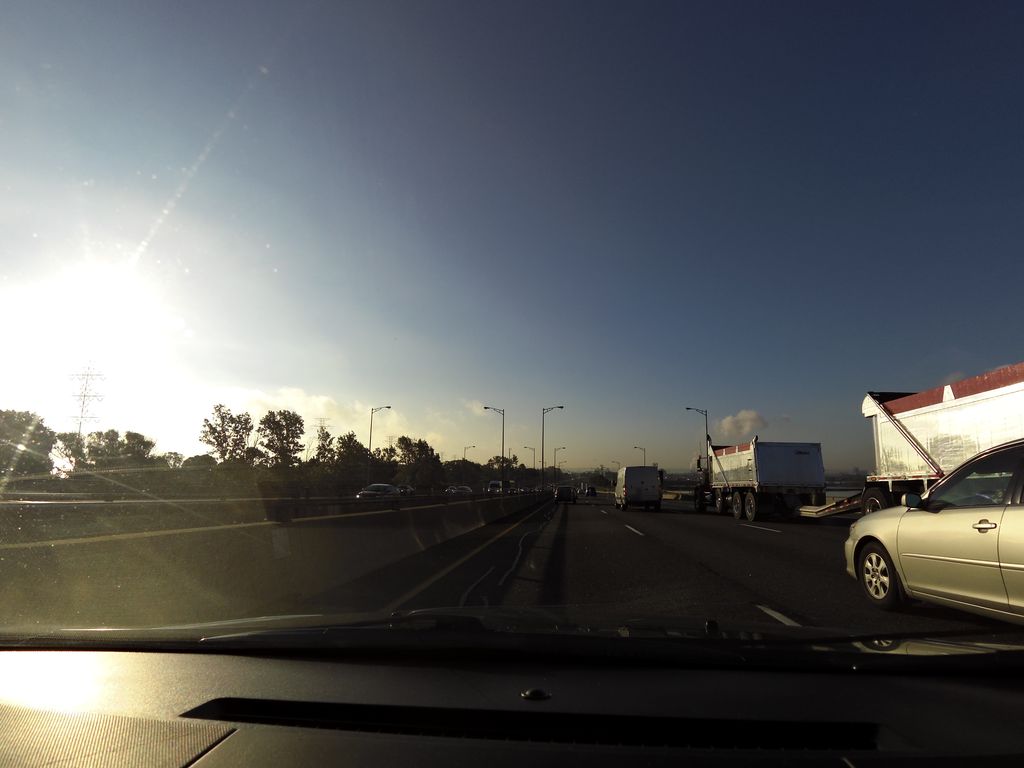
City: hamilton